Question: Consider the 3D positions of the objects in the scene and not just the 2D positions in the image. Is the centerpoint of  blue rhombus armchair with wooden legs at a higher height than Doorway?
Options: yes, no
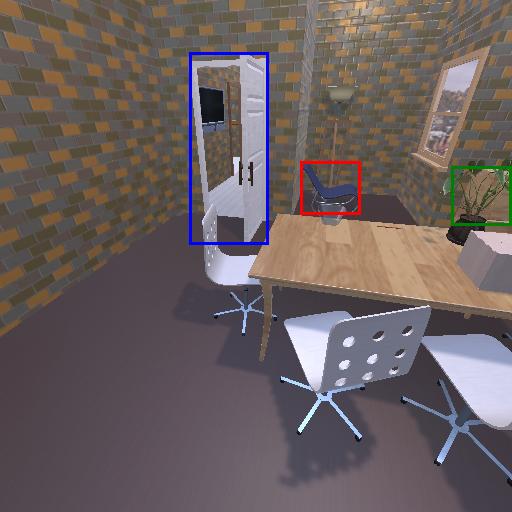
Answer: yes